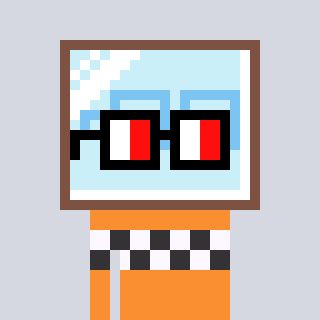
a pixel art character with square glasses with black frames and red eyes, a mirror-shaped head and a orange-colored body on a cool background